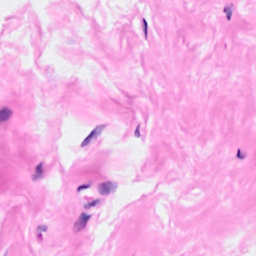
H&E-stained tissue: Breast